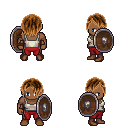
a pixel art fantasy rpg character, male body template, human, dark skin, white pirate shirt, red pants, brown bangs hairstyle, cloth bracers, brown shoes, shield, four views (front, back, left, right), 2x2 character sprite sheet, small pixel art, hard edges, no anti-aliasing